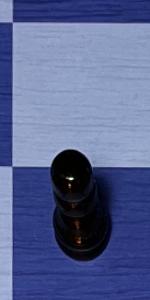
Label: Pawn_Black